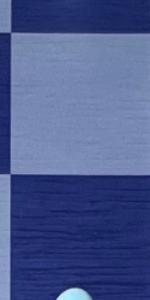
Label: Empty